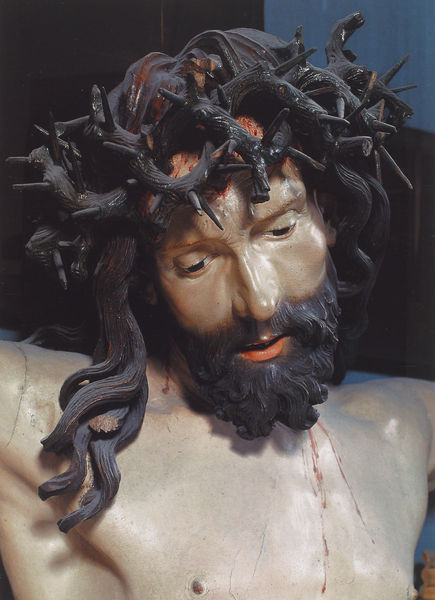
Titel: Hochaltar der Stadtpfarrkirche St. Georg in Nördlingen
Künstler: Nicolaus Gerhaert von Leyden
Standort: Nördlingen, St. Georg (EU - D - Bayern)
Schlagwörter: kopf, wunde, barock, gesicht, haupt, kirche, haare, renaissance, deutschland, jesus, wunden, leiden, dornenkrone, gekreuzigter, inri, restauriert